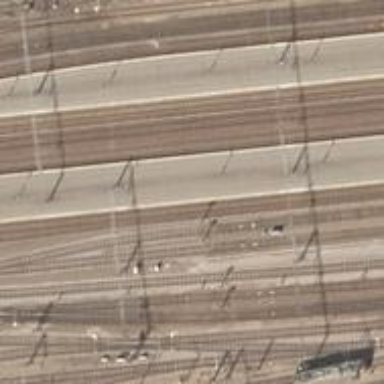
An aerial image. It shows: Railway signal.